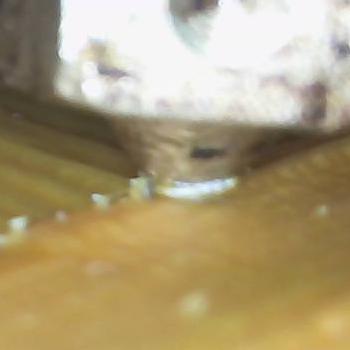
Flow rate: 184%